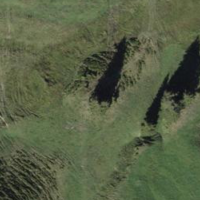
EUNIS habitat code: 23
Species observed at this site:
Vaccinium uliginosum